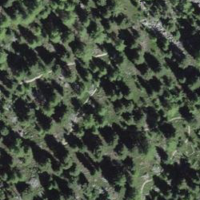
EUNIS habitat code: 43
Species observed at this site:
Vaccinium myrtillus